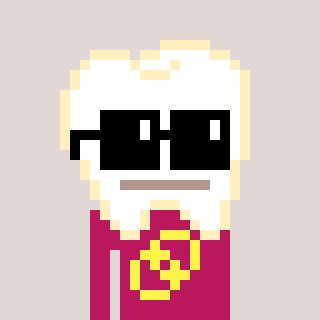
a pixel art character with square black sunglasses, a tooth-shaped head and a darkpink-colored body on a warm background